Field crop: maize
Growth stage: 2
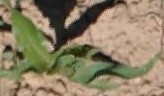
Species: maize